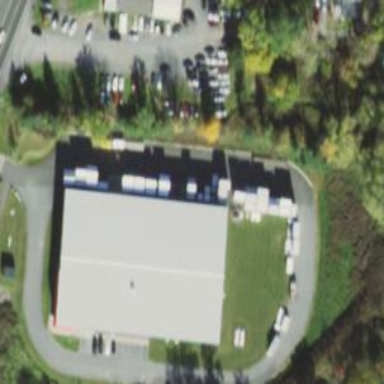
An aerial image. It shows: Building that serves as storage rental shop.